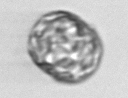
Label: Lauderia_annulata